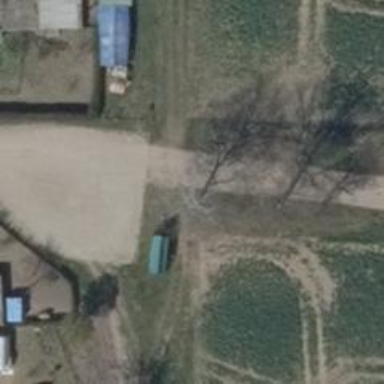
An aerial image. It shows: Unclassified road with compacted surface.